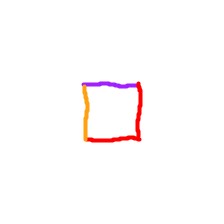
Shape: square